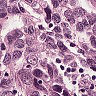
Metastatic tissue present: yes